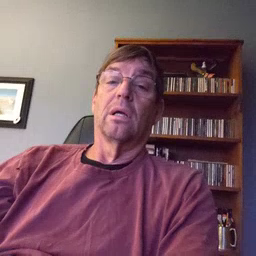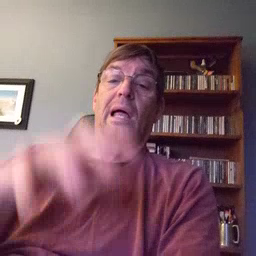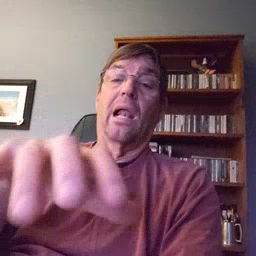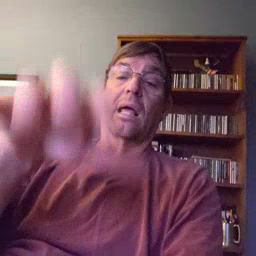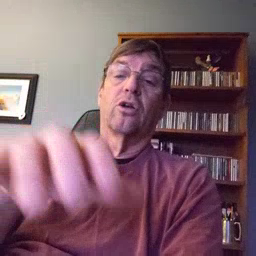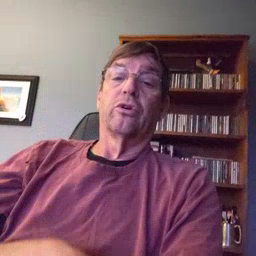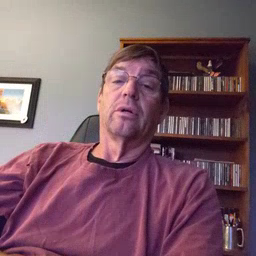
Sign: alligator